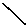
Label: line